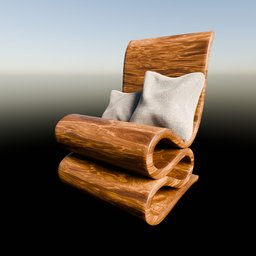
Label: furniture